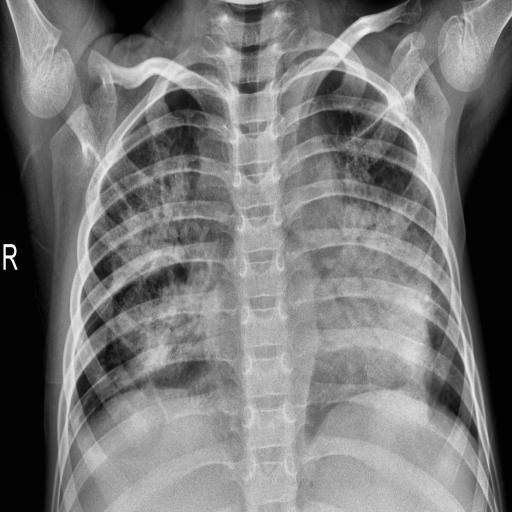
Finding: PNEUMONIA